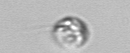
Label: Amoeba